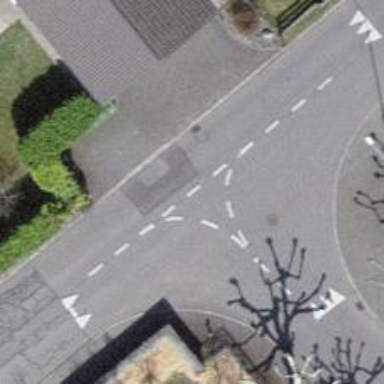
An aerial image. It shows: Smoothly paved residential road.